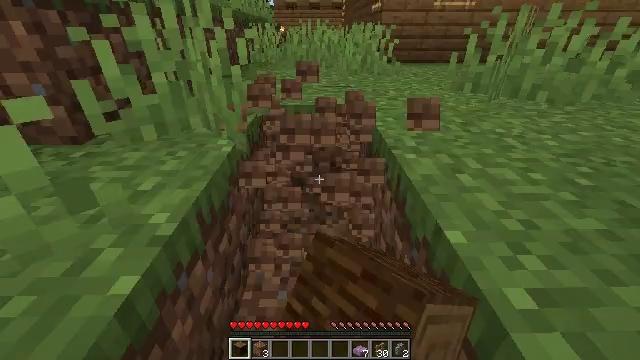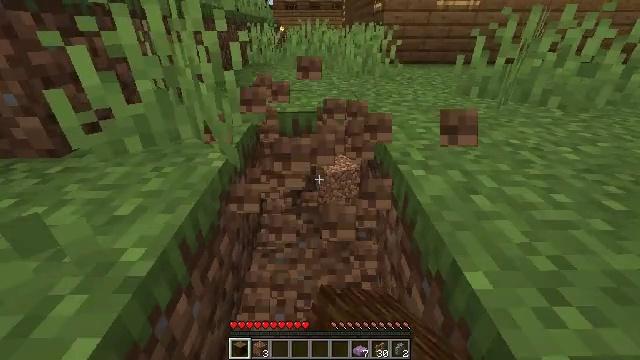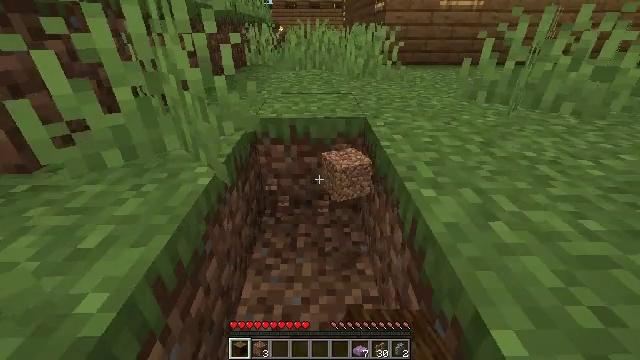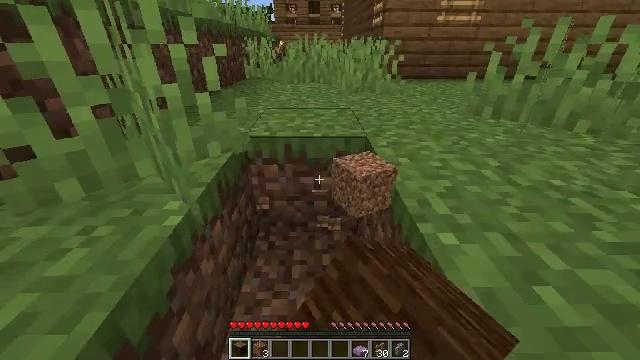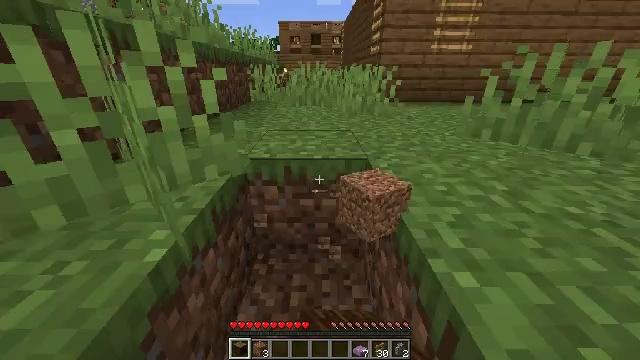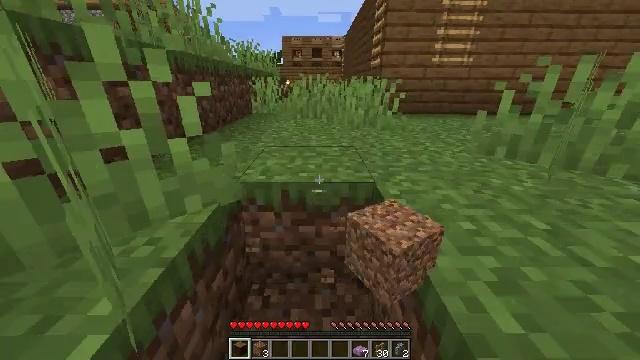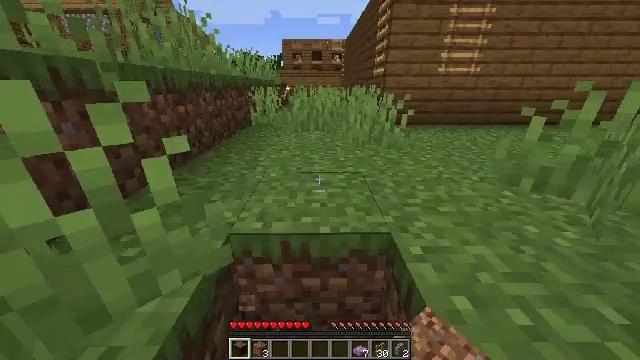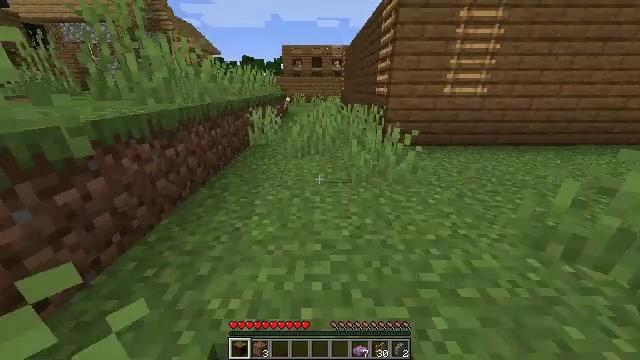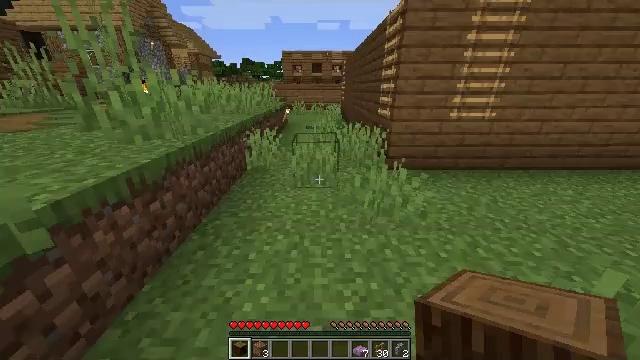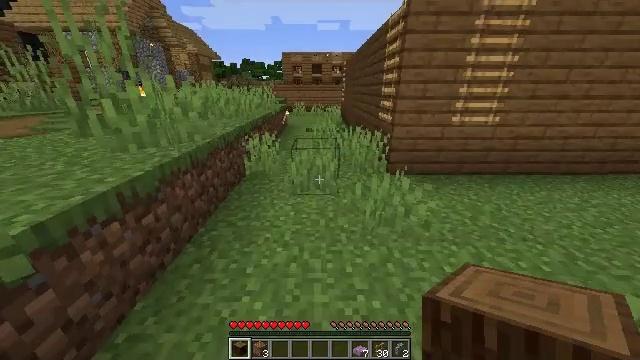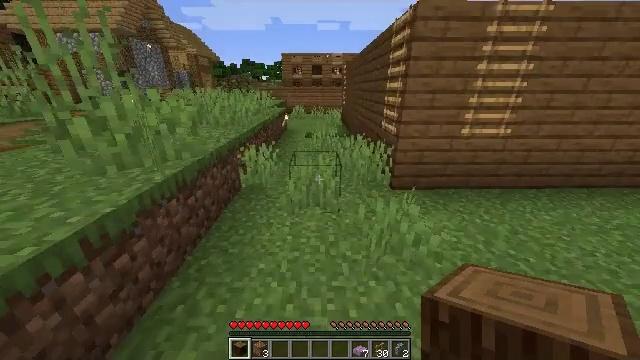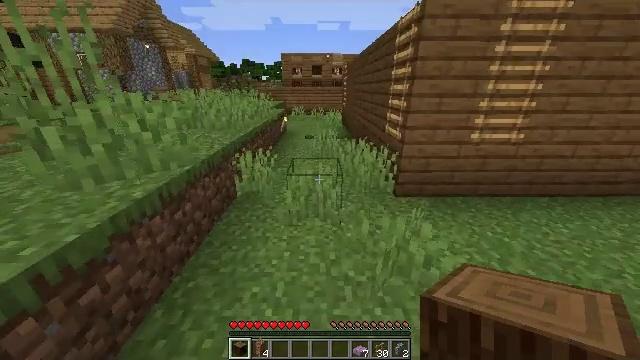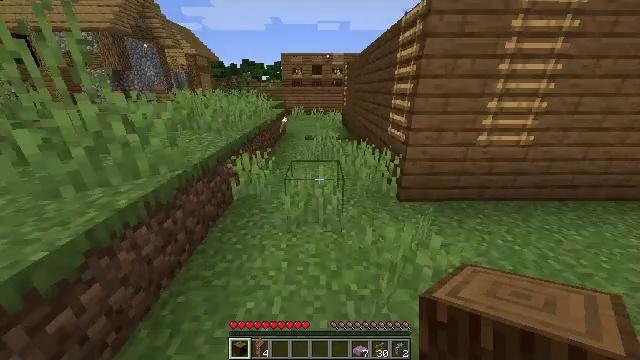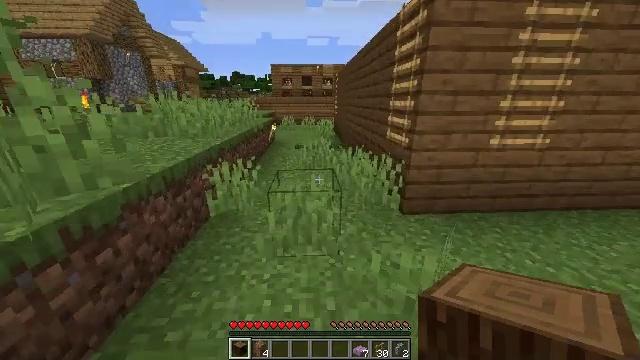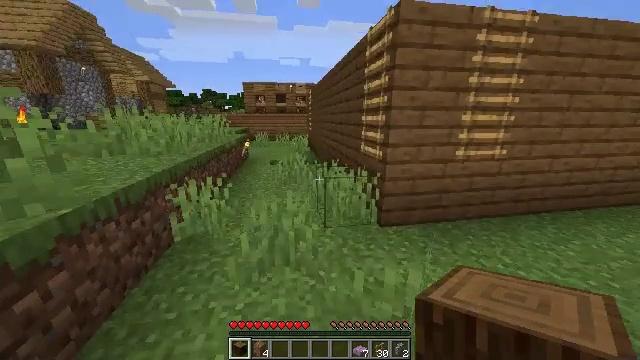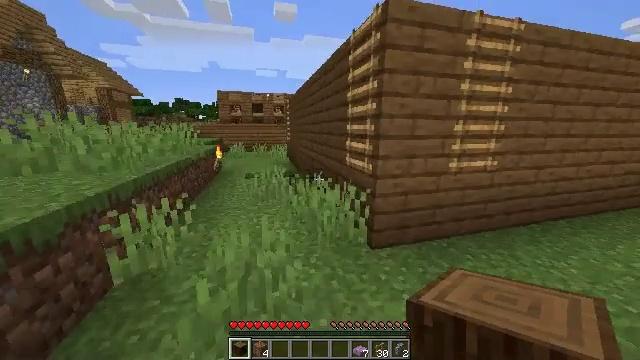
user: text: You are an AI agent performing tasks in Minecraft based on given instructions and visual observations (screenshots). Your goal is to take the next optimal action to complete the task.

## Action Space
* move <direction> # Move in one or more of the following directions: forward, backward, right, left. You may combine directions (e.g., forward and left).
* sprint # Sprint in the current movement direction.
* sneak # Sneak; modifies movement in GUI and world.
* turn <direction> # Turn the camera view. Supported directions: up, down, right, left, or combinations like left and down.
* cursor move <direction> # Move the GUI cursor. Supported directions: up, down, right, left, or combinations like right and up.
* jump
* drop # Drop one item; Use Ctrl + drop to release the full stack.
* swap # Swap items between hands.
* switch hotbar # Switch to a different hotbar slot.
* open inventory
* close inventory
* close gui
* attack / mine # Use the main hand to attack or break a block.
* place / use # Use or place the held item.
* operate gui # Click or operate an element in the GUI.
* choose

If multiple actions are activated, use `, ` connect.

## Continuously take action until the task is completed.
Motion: motion action
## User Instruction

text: Clear the fire from the area.
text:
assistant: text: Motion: move forward, attack / mine
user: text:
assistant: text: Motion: move forward, sprint, attack / mine
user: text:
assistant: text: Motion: move forward, sprint, turn up
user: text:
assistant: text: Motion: move forward, sprint, turn up
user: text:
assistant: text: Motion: move forward, sprint, turn up
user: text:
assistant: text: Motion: move forward, sprint, jump
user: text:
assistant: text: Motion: move forward, sprint, jump
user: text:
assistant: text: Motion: move forward, sprint, jump
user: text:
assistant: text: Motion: move forward, sprint, jump
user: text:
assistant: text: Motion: move forward, sprint, jump
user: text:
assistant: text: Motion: move forward, sprint, jump
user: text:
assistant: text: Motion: move forward, sprint
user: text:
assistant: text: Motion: move forward, sprint, turn right and up
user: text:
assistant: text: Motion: move forward, sprint, turn right and up
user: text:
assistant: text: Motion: move forward, sprint, turn right and up
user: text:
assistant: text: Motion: move forward, sprint
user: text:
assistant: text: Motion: move forward, sprint
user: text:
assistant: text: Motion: move forward, sprint
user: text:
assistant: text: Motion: move forward, sprint
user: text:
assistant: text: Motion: move forward, sprint, turn right and up
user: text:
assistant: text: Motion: move forward, sprint, turn right and up
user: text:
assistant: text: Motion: move forward, sprint, turn right and up, jump
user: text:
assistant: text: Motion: move forward, sprint, turn right, jump
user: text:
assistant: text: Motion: move forward, sprint, turn right, jump
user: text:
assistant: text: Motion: move forward, sprint, turn right, jump
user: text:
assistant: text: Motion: move forward, sprint, turn right, jump
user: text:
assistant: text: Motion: move forward and move right, sprint, jump
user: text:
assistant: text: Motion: move forward and move right, sprint, jump
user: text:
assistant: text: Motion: move forward and move right, sprint, jump
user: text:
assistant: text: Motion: move forward and move right, sprint, turn left, jump